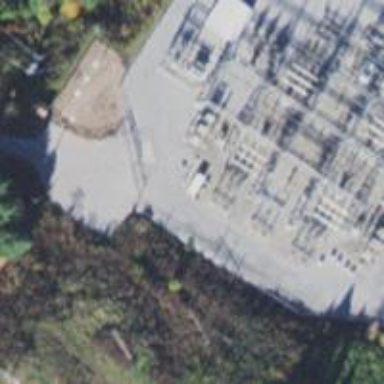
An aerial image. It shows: Switch used for power control.